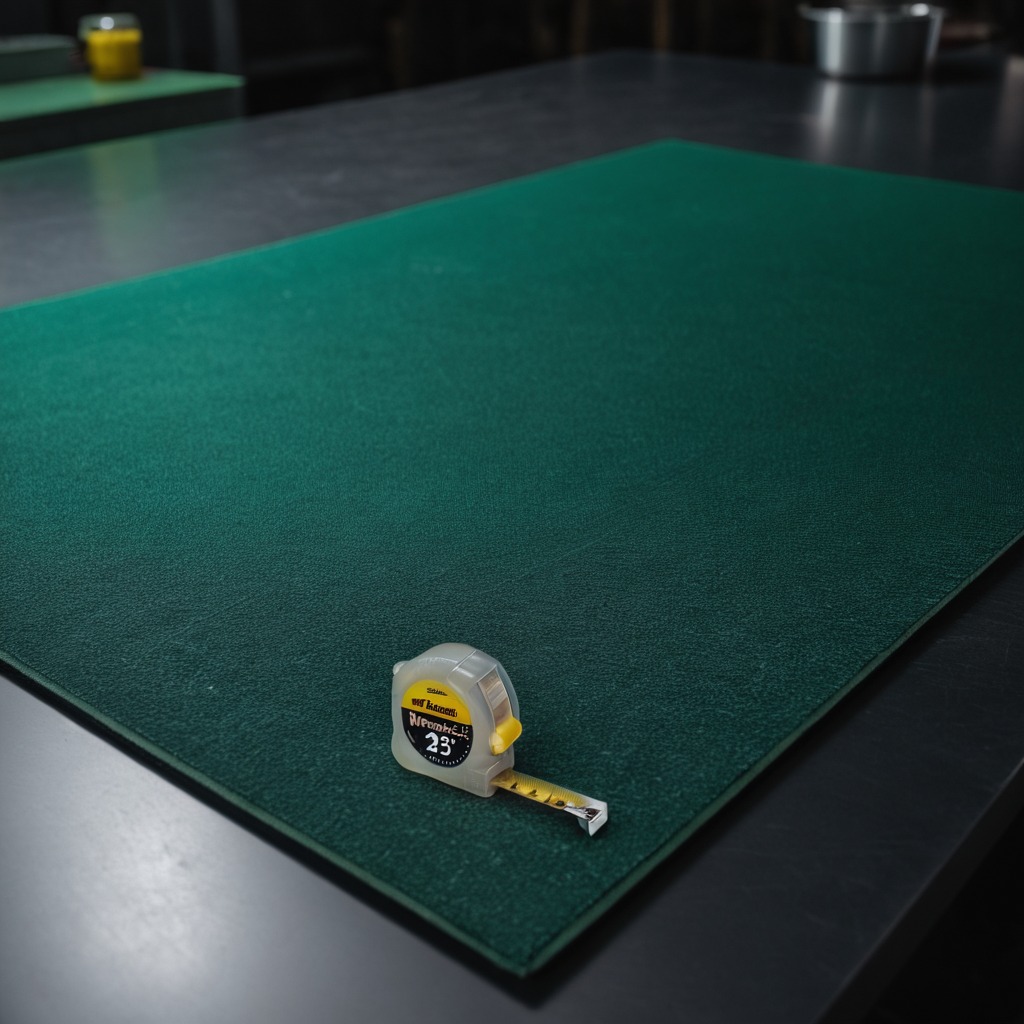
A measuring tape is lying on the green rubber mat.